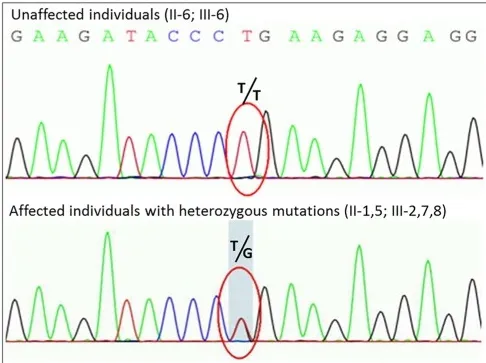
The novel glycyl-tRNA synthetase (GARS) mutation was detected in five individuals with distal hereditary motor neuropathy type V (dHMN-V). (C) Chromatograms of the mutation sites confirmed by Sanger sequencing. Note that the five patients with dHMN-V had a novel homozygous mutation consisting of a guanine-to-thymine substitution at codon 383. Unaffected individuals had T/T, and the affected individuals with symptoms had the heterozygous mutation T/G at the corresponding codon. The red circle indicates codon 383.
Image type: chart (chart)